Question: I have a menu using an UL, as usual it works finr in FFX but not in IE. I've tried a few things but can't get any good results. Anyone have any ideas or pointers?
please see the attached code and image. If you look closely you can see the bullet points(black) on the left hand side. Where as in firefox a lovely menu is displayed....correctly! :)
Merry Xmas!!!
L

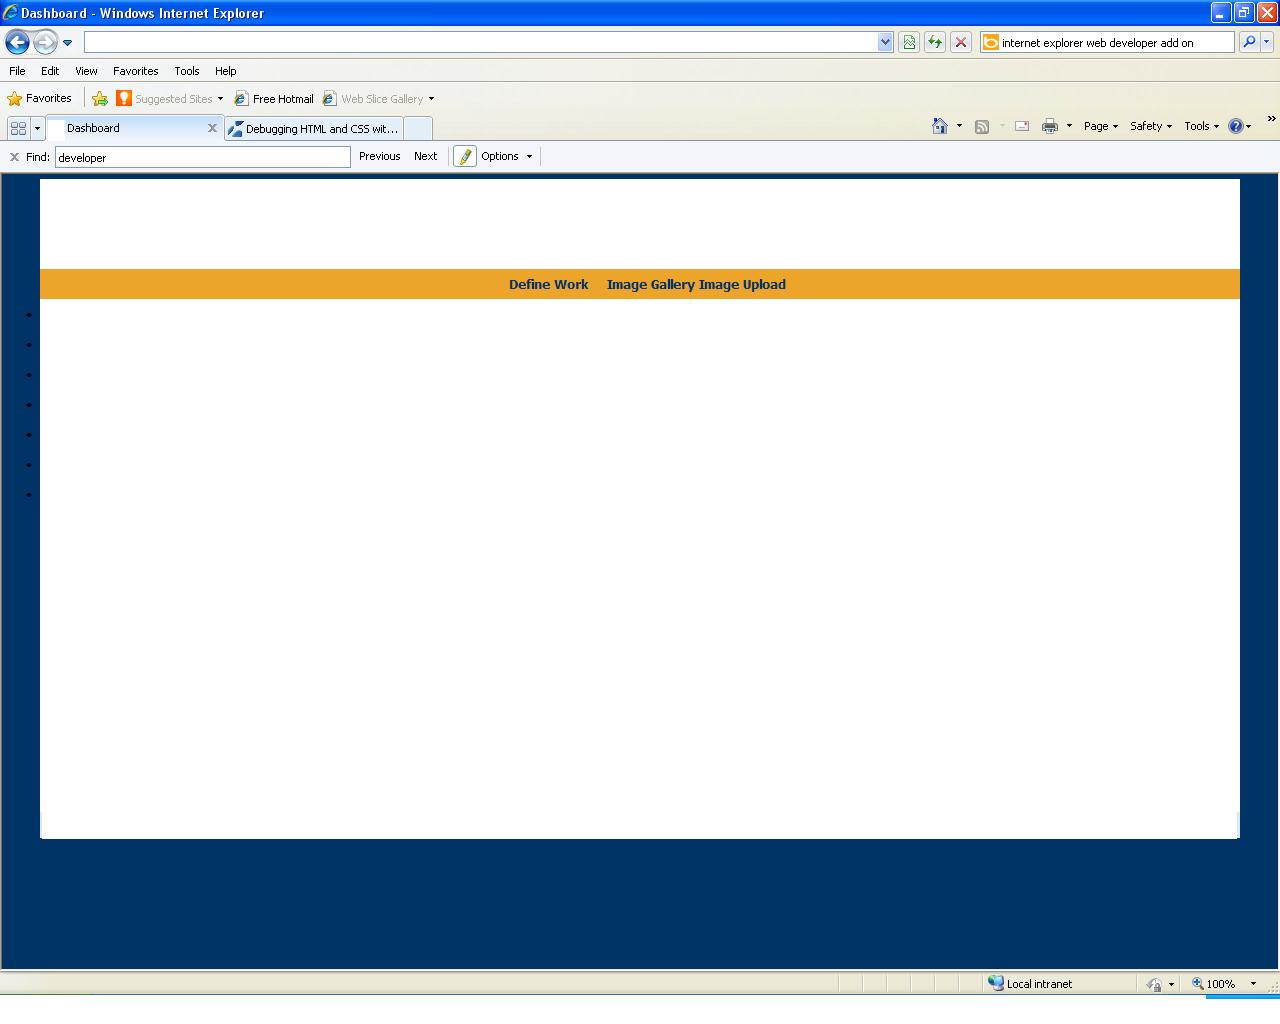
Answer: i can't find any code here, can you upload it at pastebin.com?
'''
#menu ul
{
margin: 0 auto;
font-weight:bold;
list-style:none;
}
'''
This code makes me not seeing any dot in IE!